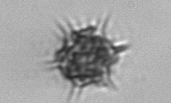
Label: Dictyocha